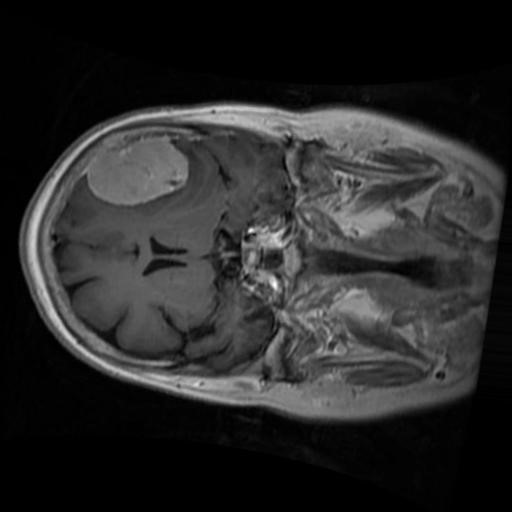
Label: brain_menin